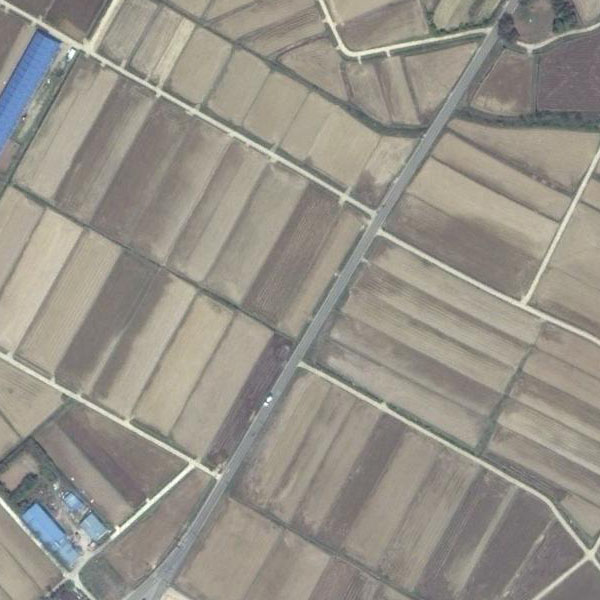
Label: Farmland